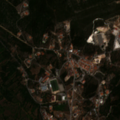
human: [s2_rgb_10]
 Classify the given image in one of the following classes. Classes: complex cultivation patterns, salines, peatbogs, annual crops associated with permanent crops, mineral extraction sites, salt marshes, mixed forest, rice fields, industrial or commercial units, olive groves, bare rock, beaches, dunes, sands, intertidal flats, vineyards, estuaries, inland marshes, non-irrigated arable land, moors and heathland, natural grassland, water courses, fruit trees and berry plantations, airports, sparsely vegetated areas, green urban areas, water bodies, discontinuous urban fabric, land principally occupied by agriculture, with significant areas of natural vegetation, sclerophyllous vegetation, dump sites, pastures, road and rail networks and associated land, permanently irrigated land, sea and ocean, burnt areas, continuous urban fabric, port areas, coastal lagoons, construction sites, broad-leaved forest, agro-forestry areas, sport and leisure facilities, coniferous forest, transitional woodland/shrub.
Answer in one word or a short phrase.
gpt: discontinuous urban fabric, sclerophyllous vegetation, transitional woodland/shrub